Question: I'm looking for a way that allows me to see the AppStore page in HTML instead of the actual view:

Is this possible?
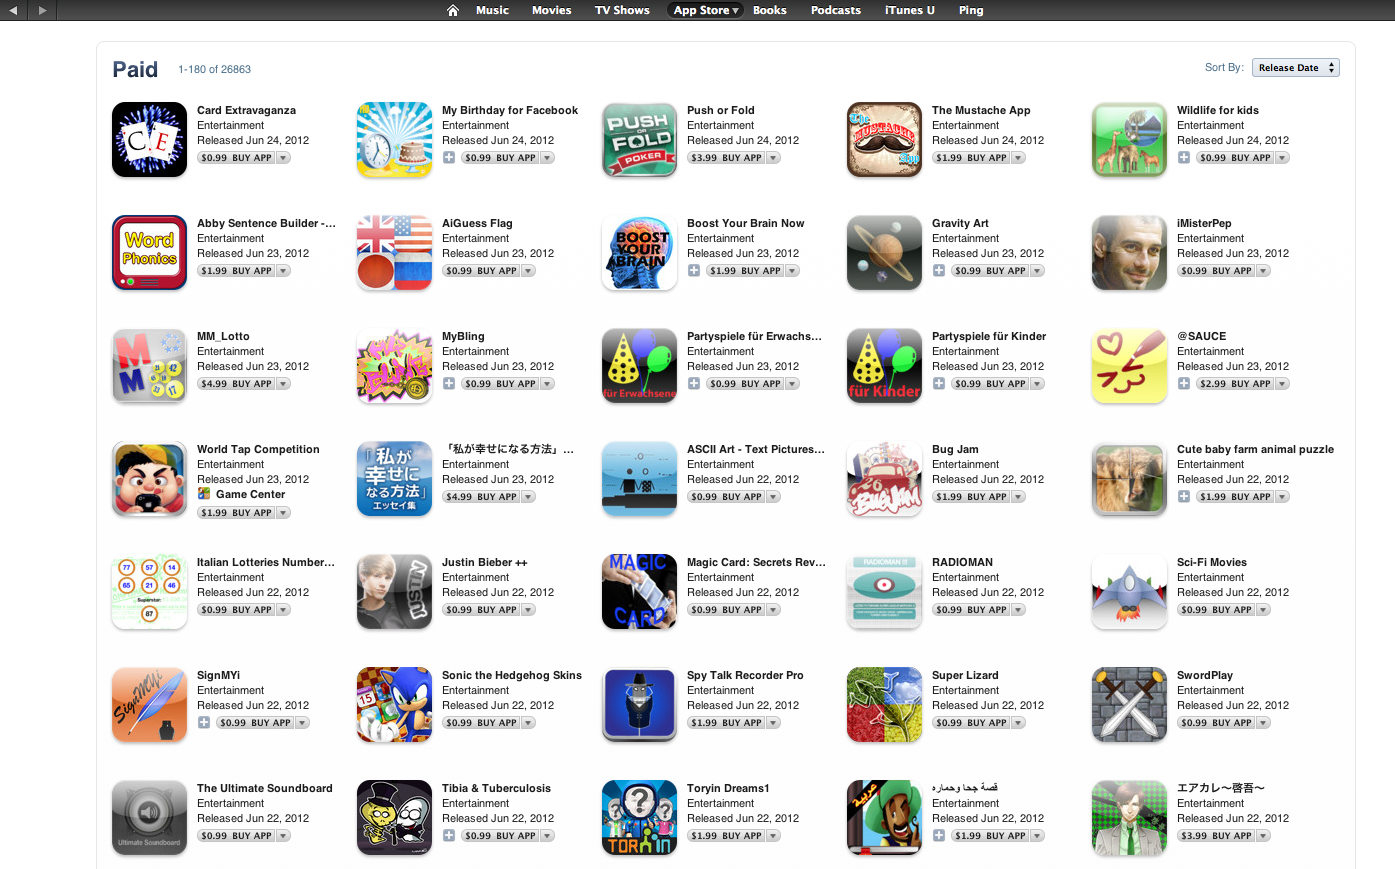
Answer: Although it may be possible somehow, I doubt that Apple will accept that. I found an <URL>, but I did not try that myself.
Why don't you just deep-link into the itunes store or the websites of an app on the Apple website?